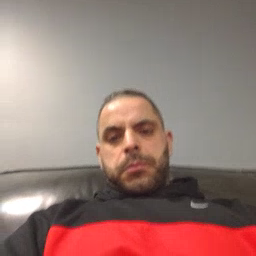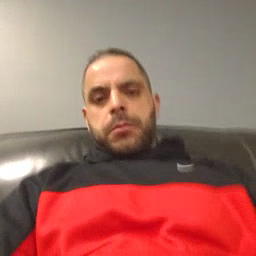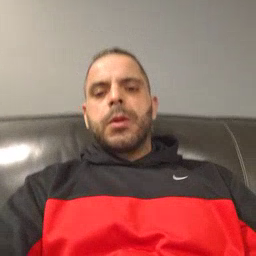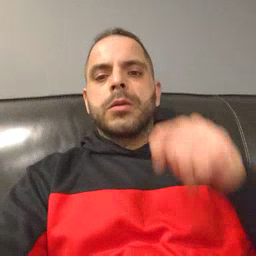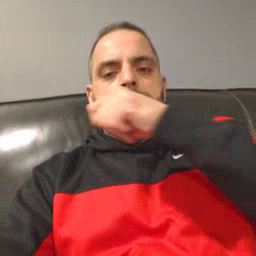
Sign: toothbrush